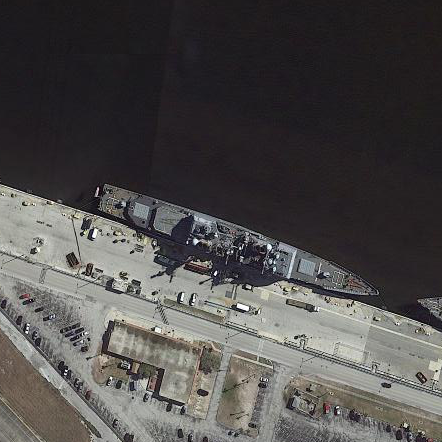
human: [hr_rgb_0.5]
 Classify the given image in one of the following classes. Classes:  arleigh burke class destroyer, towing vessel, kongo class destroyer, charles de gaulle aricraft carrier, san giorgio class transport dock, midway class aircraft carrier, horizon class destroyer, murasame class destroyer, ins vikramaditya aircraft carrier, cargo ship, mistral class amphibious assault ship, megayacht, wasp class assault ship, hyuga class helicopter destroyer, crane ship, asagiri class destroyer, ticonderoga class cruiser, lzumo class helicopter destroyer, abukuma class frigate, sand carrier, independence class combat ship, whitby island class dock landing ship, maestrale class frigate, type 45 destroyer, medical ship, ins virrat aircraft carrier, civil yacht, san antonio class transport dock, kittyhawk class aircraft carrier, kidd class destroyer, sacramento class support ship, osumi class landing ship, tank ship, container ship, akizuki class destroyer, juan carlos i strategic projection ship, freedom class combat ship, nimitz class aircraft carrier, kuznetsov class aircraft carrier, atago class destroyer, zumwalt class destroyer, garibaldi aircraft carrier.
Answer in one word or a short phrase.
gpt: Ticonderoga class cruiser